Interaction volume radius: 5 \u00c5
Interaction volume height: 10 \u00c5
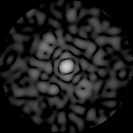
Disorder parameter: 0.8122